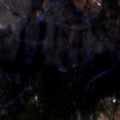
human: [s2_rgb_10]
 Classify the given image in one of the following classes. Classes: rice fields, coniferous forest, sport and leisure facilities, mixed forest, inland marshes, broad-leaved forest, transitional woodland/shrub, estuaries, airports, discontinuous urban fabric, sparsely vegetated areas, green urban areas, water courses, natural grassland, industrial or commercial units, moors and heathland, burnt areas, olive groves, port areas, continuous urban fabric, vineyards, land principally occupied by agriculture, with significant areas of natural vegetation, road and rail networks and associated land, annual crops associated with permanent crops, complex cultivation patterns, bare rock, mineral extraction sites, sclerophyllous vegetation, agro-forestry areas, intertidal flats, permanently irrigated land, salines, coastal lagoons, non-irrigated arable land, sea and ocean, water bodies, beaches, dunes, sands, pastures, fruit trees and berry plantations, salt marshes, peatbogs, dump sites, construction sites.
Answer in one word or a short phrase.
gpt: broad-leaved forest, coniferous forest, mixed forest